Question: I'm creating a plot where I want to combine two strings into a title. I want to color the other part of my string. Here is my code (it will explain itself better):
'''
title([csv_name ', {\color{blue}Bowel AUC: ' num2str(bowelAUC) ' }'])
'''
In the variable 'csv_name' I have a filename containing underscore '_' characters and in the variable 'bowelAUC' I have a number. I can color only part of my title string by using the guide in this <URL>, that is using tex, but the problem now is that tex interpreter would also interpret the 'csv_name' variable and I don't want this. Here you can see what I get:

The filename looks like this: 'ExportedPressure_130A_10-29-2014.csv'
So I want 'title' to interpret only the second part of my title, not the first...how to do this?
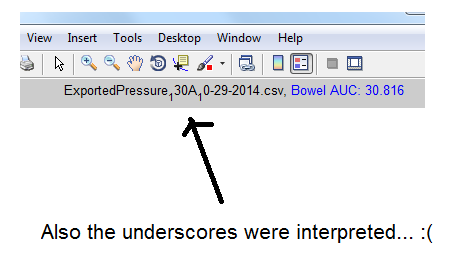
Answer: You need to replace '_' by '\_' so that TeX interprets them correctly. To do that you can use <URL>:
'''
csv_name_escaped = regexprep(csv_name, '\_', '\\_');
title([csv_name_escaped ', {\color{blue}Bowel AUC: ' num2str(bowelAUC) ' }'])
'''